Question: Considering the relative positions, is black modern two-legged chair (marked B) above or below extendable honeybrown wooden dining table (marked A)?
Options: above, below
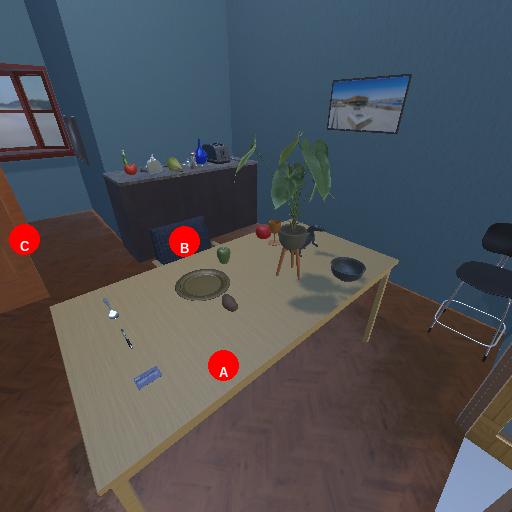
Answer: above